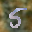
Label: 5